A bearing vibration time series has been folded into this square grayscale image, one row per segment of consecutive samples. What is the most likely bearing condition (normal, inner_race, outer_race, ball)?
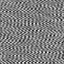
Answer: ball